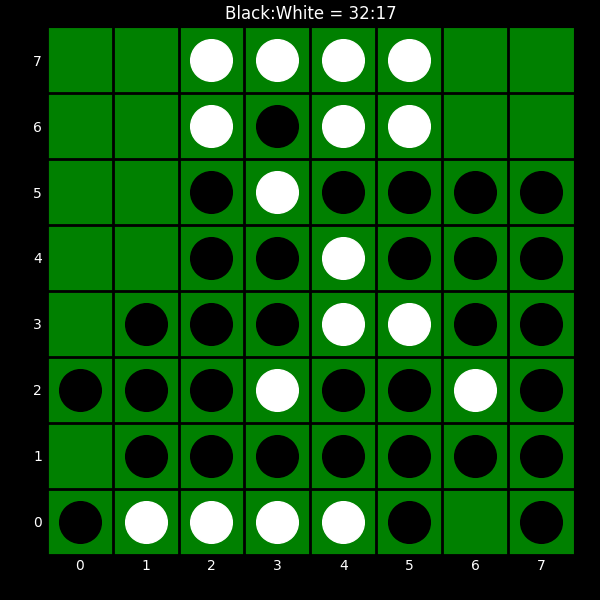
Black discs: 32
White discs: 17